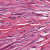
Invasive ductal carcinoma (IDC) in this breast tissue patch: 0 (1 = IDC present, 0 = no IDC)